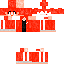
A male human skin with dark skin, wearing brown helmet dressed in a red suit and red pants, featuring a closed mouth.